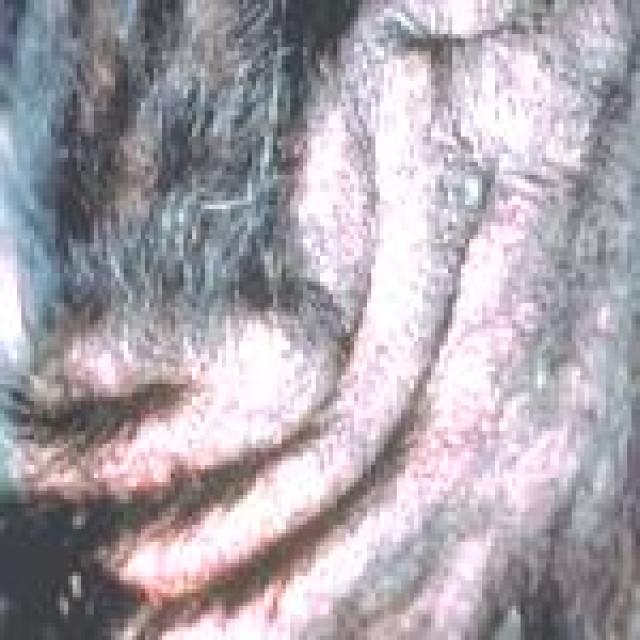
Canine fungal skin infection — characterized by alopecia, scaling, crusting, and circular lesions. Common agents include Malassezia and Candida species.